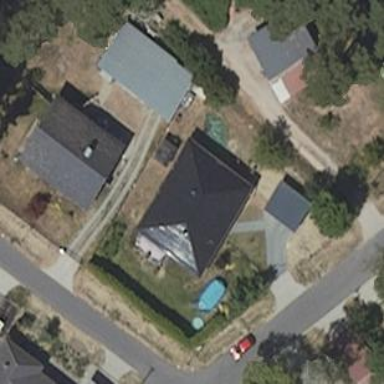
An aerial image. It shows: Simple and straightforward house.